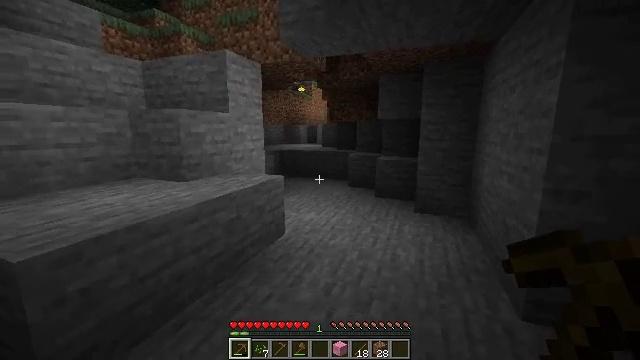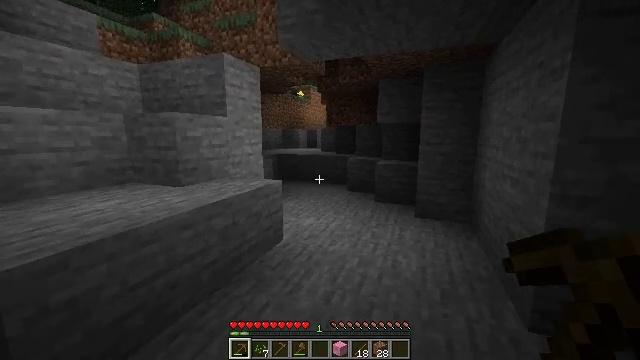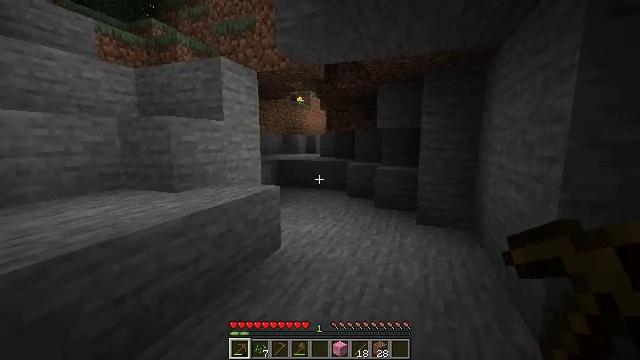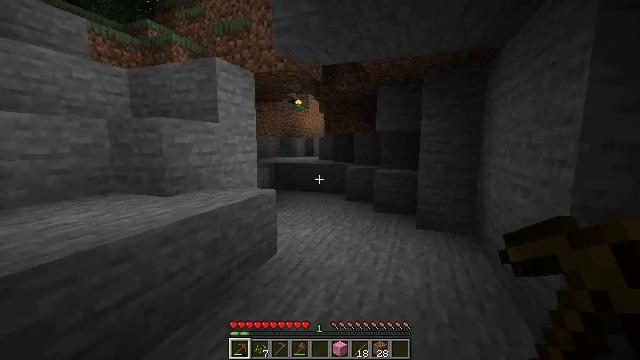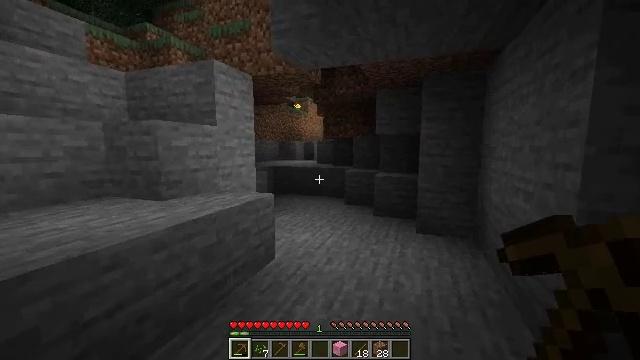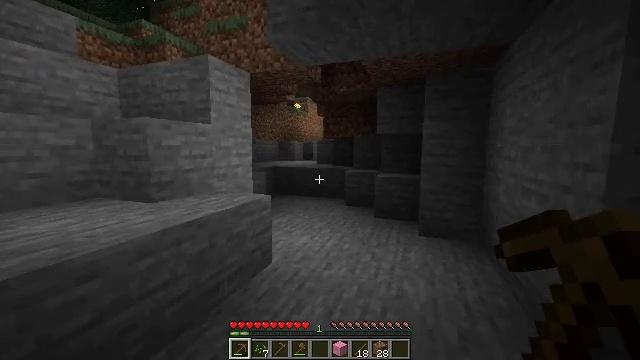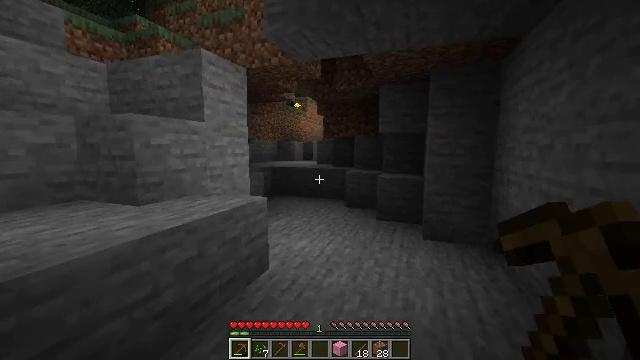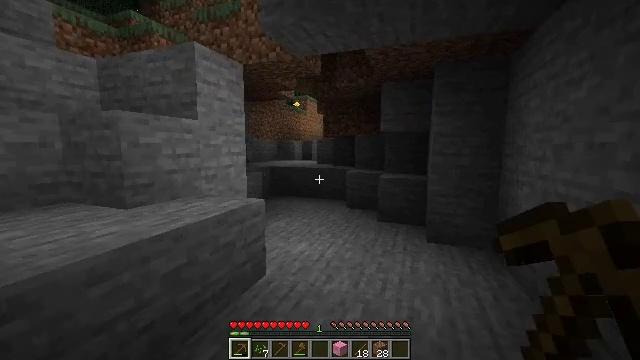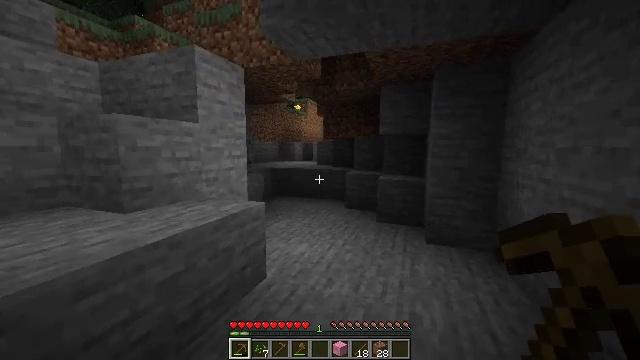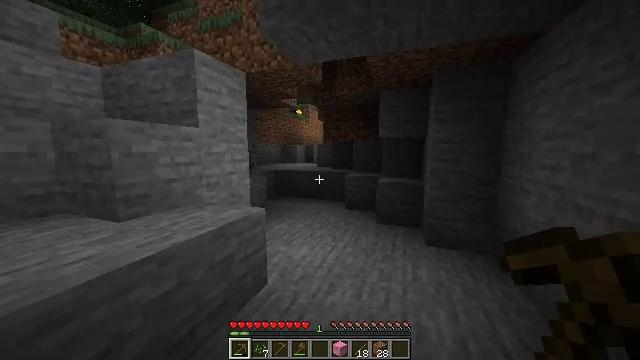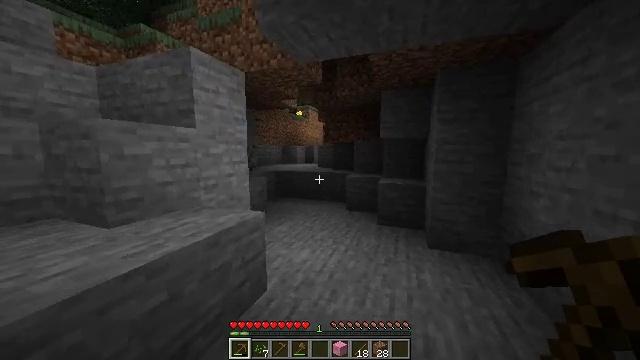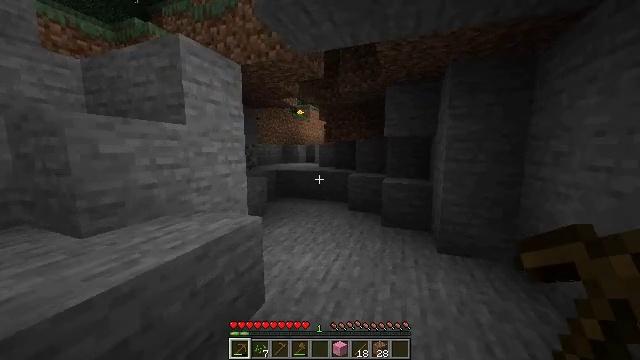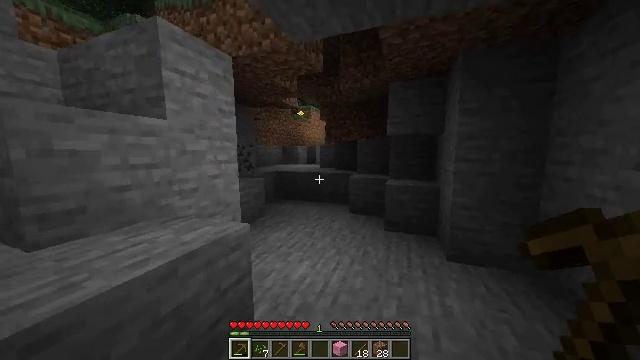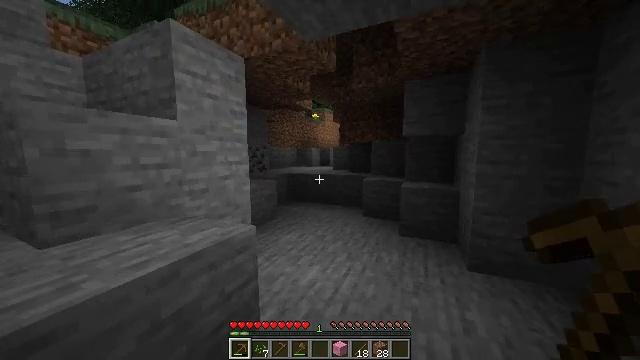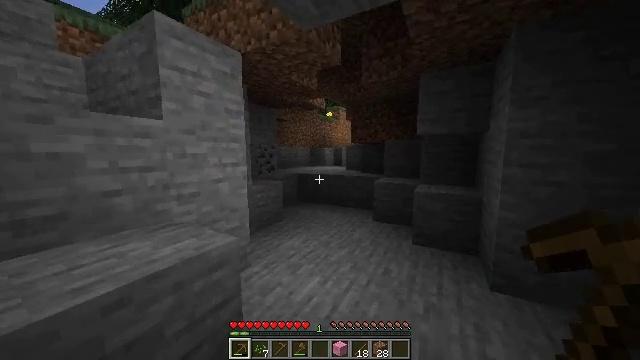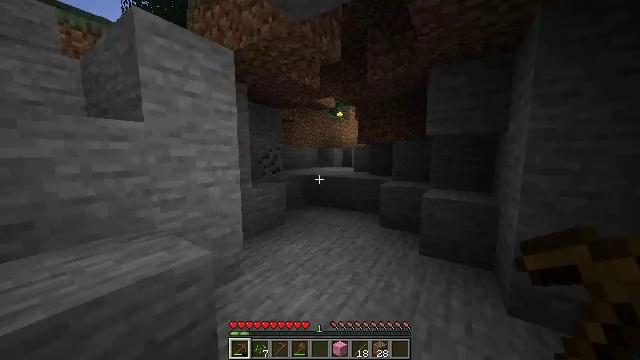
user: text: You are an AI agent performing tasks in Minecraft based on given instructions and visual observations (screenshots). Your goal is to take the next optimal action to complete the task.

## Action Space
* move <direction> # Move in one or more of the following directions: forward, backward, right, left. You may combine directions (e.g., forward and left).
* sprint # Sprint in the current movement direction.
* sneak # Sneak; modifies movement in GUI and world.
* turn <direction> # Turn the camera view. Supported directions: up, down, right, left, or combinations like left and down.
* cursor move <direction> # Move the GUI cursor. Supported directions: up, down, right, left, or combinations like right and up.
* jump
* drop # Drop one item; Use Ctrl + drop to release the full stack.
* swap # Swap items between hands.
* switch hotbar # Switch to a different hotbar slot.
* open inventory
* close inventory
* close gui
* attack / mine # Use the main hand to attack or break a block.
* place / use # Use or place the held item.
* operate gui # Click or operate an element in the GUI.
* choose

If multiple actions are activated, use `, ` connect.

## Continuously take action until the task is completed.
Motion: motion action
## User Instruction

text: Extract coal from the ore block.
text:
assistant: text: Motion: no_op
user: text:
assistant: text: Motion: turn up
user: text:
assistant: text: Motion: move forward
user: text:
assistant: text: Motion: move forward
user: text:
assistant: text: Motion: move forward
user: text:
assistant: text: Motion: no_op
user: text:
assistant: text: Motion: move forward
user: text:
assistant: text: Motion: move forward
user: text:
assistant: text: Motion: move forward
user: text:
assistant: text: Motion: move forward
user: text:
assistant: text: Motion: move forward
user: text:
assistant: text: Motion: move forward and move right
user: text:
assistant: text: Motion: move forward and move right, turn left
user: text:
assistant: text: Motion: move forward and move right, turn left
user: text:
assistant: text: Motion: move forward and move right, turn left
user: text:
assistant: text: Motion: move forward and move right
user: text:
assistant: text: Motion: move forward and move right
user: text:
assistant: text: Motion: move forward and move right
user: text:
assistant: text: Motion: move forward
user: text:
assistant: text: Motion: move forward
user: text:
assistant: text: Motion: move forward, turn left
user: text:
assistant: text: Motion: move forward, turn left
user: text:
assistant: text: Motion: move forward, turn left
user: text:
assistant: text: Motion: move forward, turn left
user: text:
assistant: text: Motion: move forward
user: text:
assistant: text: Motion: move forward, turn left
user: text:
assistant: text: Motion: move forward, turn left
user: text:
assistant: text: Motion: move forward, turn left
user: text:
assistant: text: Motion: move forward, turn left
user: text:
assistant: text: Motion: move forward, turn left